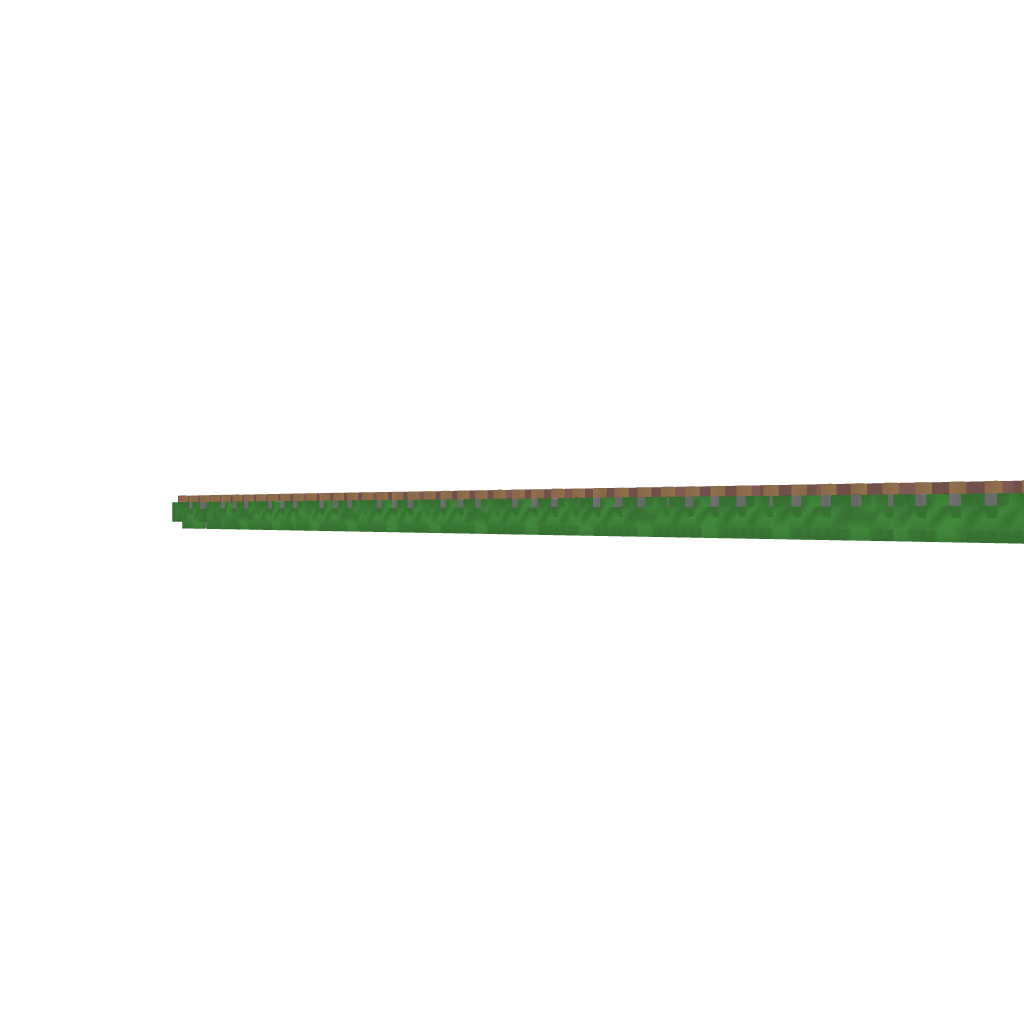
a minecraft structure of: Ancient Walkway(straight With Sewer) bad low quality